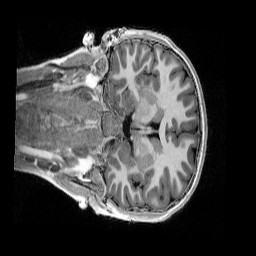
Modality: UNIT1_denoised
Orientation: coronal
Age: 9
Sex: male
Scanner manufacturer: siemens
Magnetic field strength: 3 T
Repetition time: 4 s
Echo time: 0.00303 s